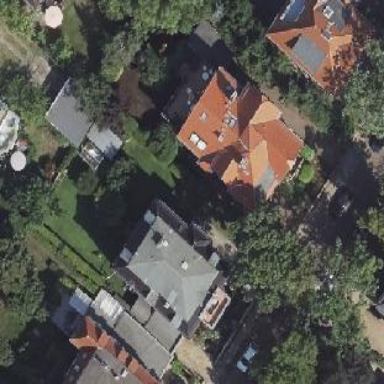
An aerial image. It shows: Hipped-roof building with apartments.